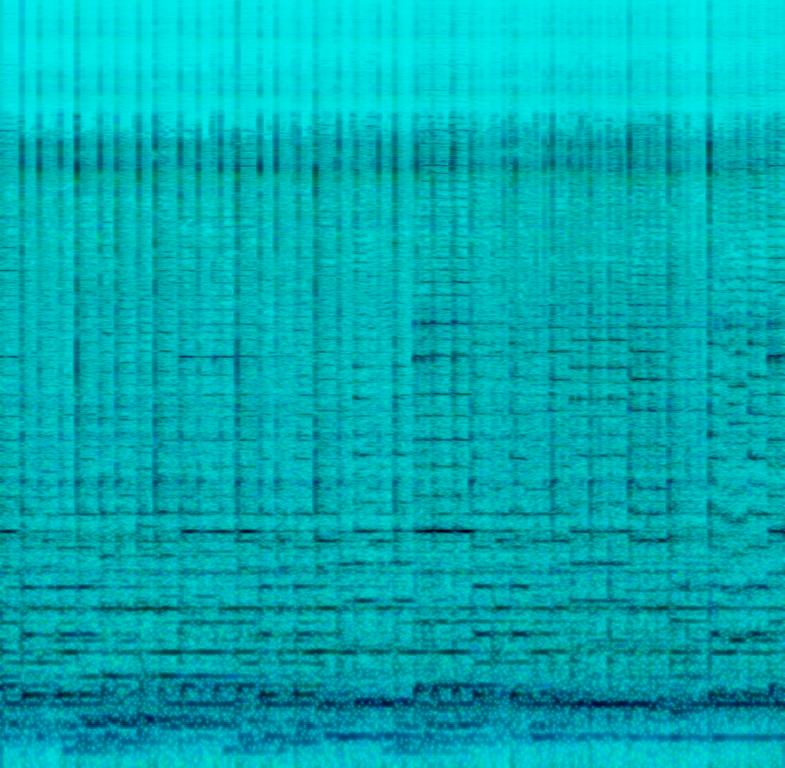
This music is a mellifluous Indian classical instrumental. The tempo is fast with a harmonic sarod and rhythmic Oud accompaniment. The music is mesmerising, spirited, engaging, captivating and skilfully rendered Ragas. This instrumental is an Indian/Pakistani classical music.